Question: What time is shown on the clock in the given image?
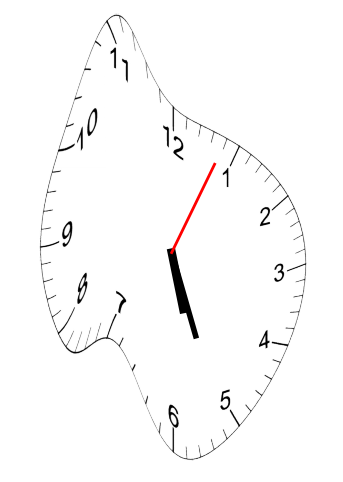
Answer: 05:26:04